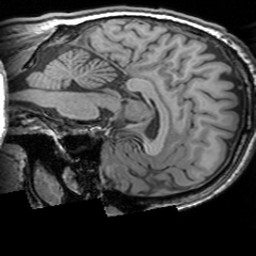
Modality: T1w
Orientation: sagittal
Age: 31
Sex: male
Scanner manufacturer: siemens
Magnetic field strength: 3 T
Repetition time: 1.63 s
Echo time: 0.00311 s